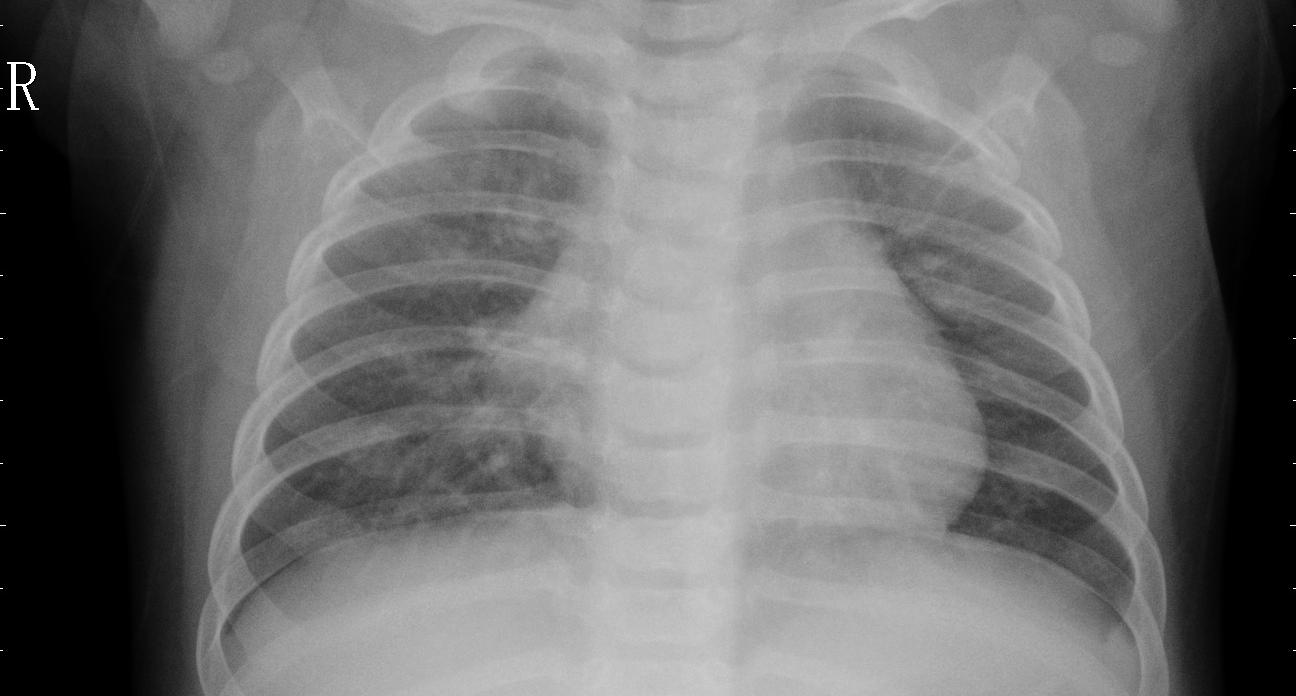
Diagnosis: PNEUMONIA